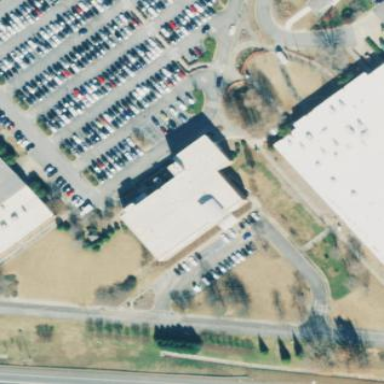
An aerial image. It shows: College building.